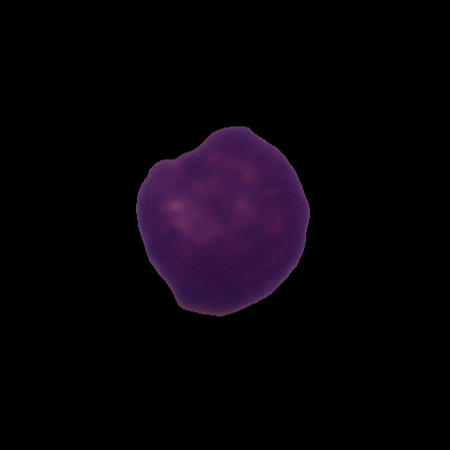
Label: healthy